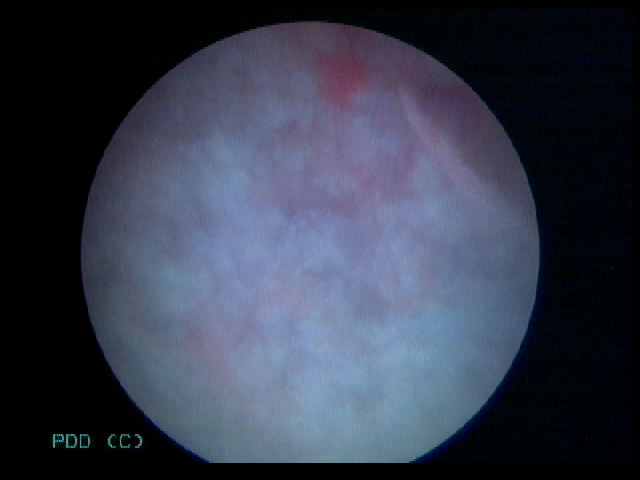
Modality: BLC
Class: Non-malignant
Subclass: BenignNOS
Lesion: L2
Morphology: Papillary
Bladder cancer association: No